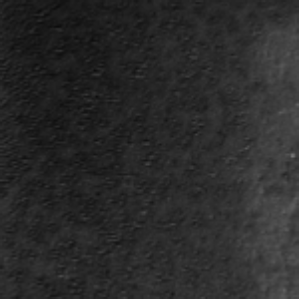
Label: frost